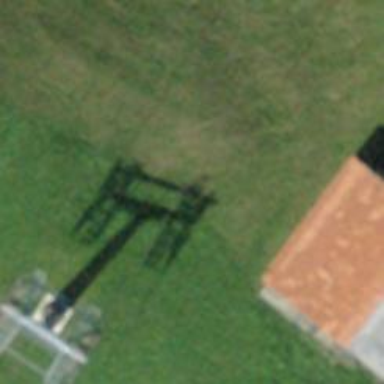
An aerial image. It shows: Pylon used for aerialway.